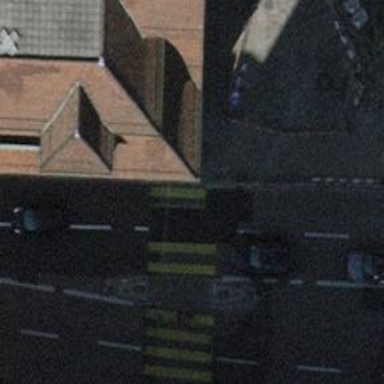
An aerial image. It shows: Kerb serving as barrier.